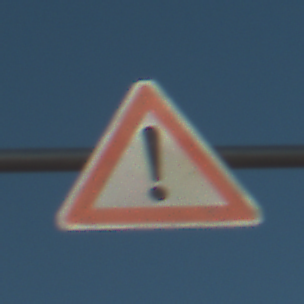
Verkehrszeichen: Gefahrenstelle
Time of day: SunriseSunset
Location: Outdoor (Nature)
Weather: Clear
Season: NotSpecified
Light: Natural